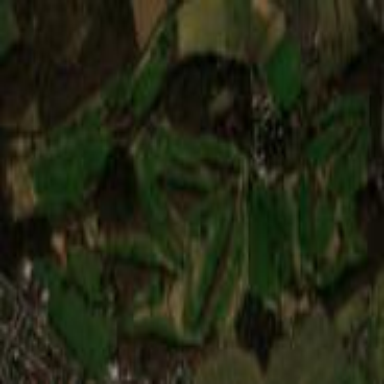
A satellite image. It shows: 9-hole golf course in the leisure land.